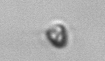
Label: Pyramimonas